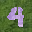
Label: 4